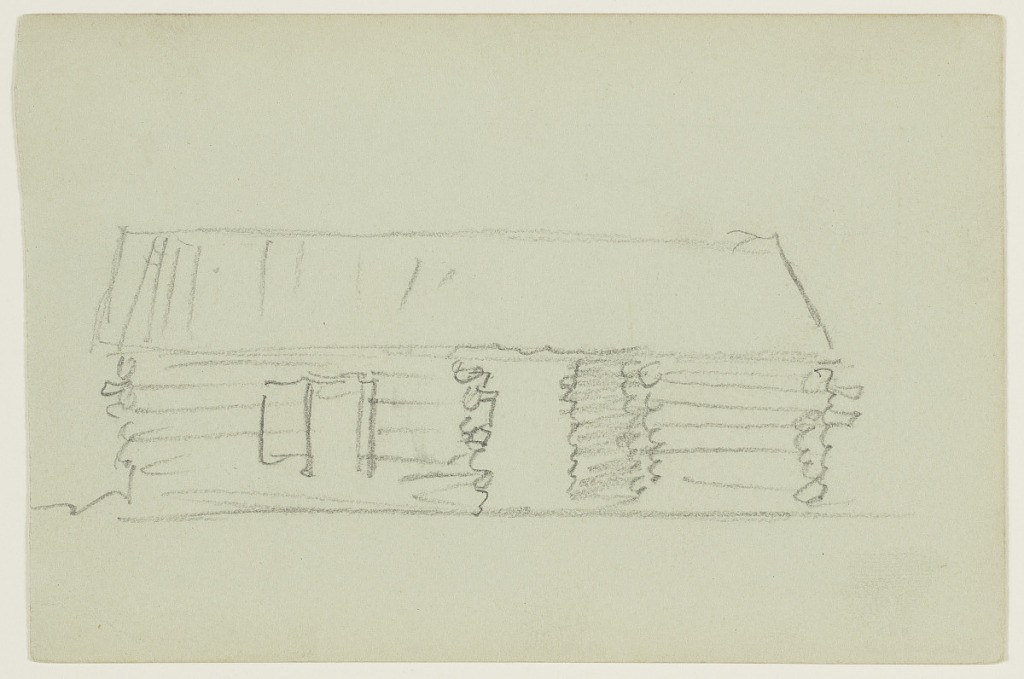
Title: Log Cabin
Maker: Frederic Edwin Church, American, 1826–1900
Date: probably 1856
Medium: Graphite on gray-green wove paper
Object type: Drawing
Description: Architecture sketch showing a frontal view of the long side of a log cabin. Made up of seven stacked logs, this facade includes a door near its midway point and a window at left. Striations are shown on its gabled roof.